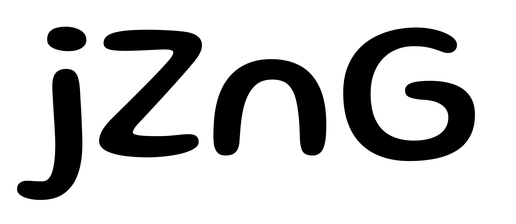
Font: Gluten_Regular